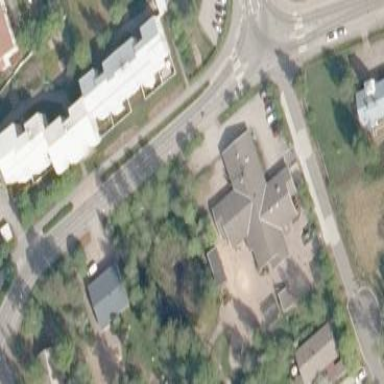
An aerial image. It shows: Kindergarten.